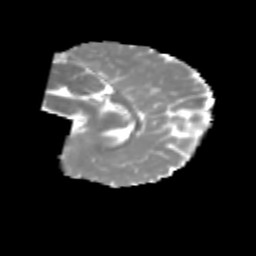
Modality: MD
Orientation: sagittal
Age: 6
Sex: female
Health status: healthy